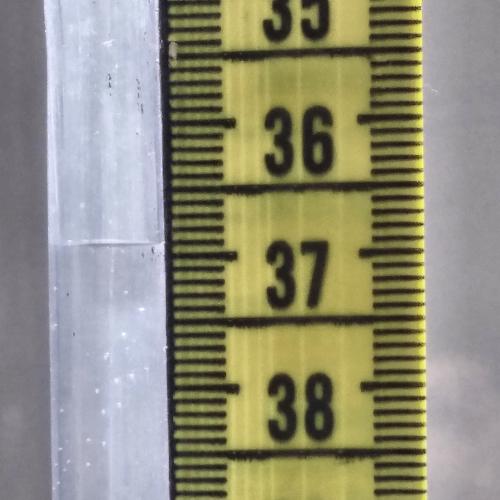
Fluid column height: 36.9 cm